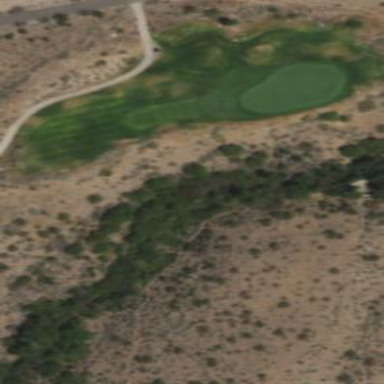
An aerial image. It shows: Area of rough grass used for golf.